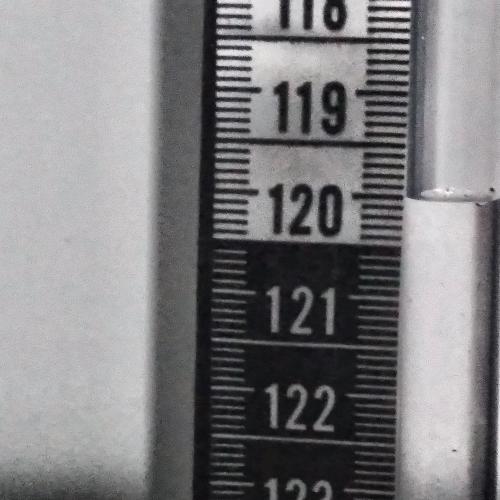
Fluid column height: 120.0 cm